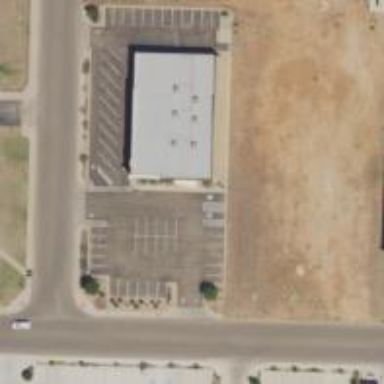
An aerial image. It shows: Commercial area.